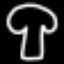
Label: mushroom